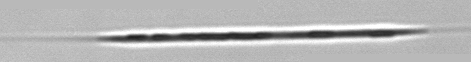
Label: Rhizosolenia